Question: Count the number of objects in the diagram.
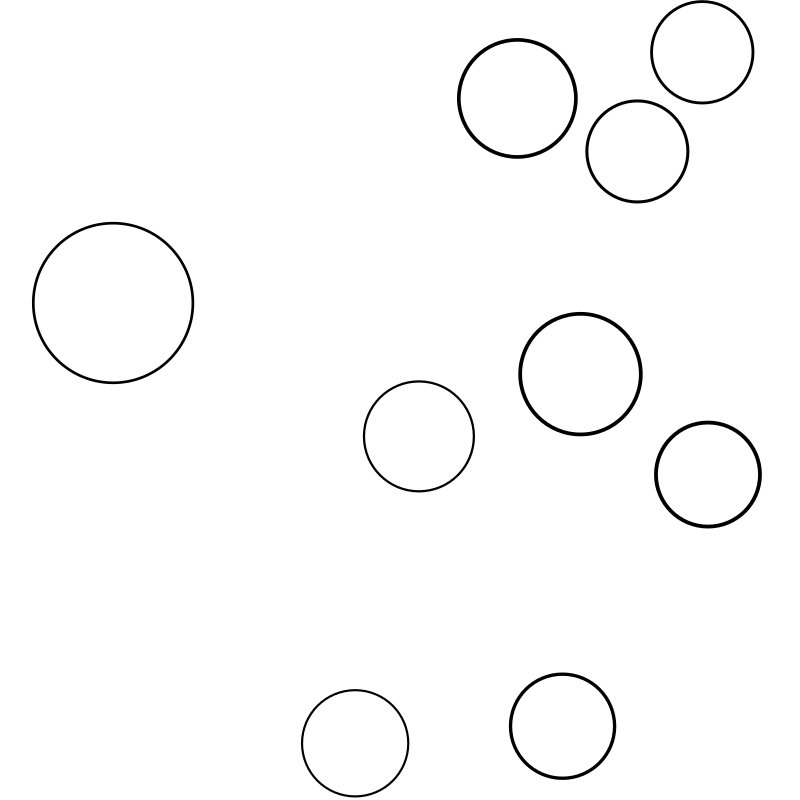
Answer: 9